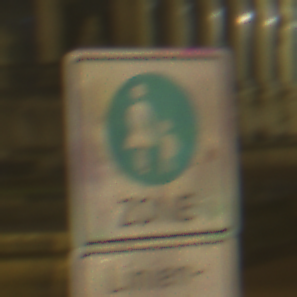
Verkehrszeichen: BeginnFussgaengerzone
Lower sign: BesondereFahrzeugeUndTransportgueter2
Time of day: Night
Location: Outdoor (Urban)
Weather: Overcast
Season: NotSpecified
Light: Artificial